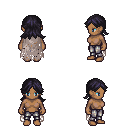
a pixel art fantasy rpg character, female body template, human, dark skin, gray tattered cape, metal pants, raven loose hair, four views (front, back, left, right), 2x2 character sprite sheet, small pixel art, hard edges, no anti-aliasing